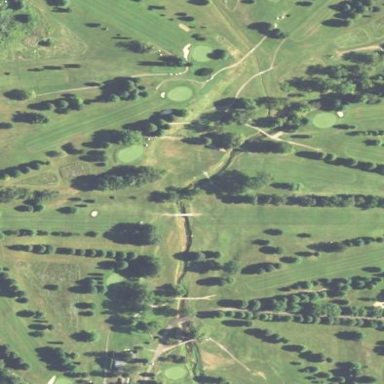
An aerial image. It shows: Golf course.